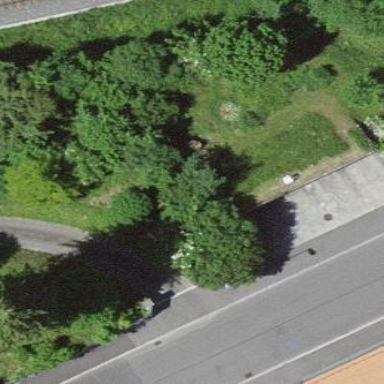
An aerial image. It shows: Garage.